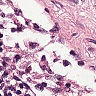
Metastatic tissue present: no